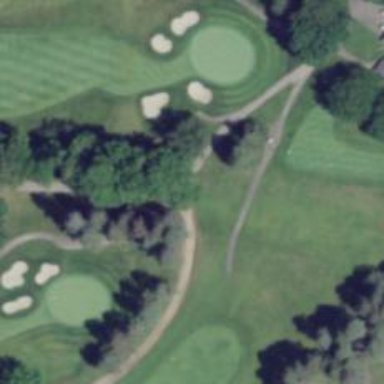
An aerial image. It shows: Pathway for golfing.